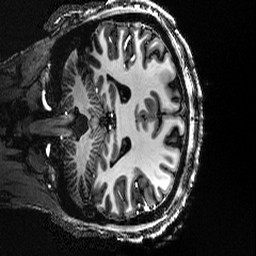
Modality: T1w
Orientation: coronal
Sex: female
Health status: ill
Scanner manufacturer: siemens
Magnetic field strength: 7 T
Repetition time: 3 s
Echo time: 0.00278 s